Aerial crown-view tile of a tropical tree (Barro Colorado Island, Panama), acquired 20250414:
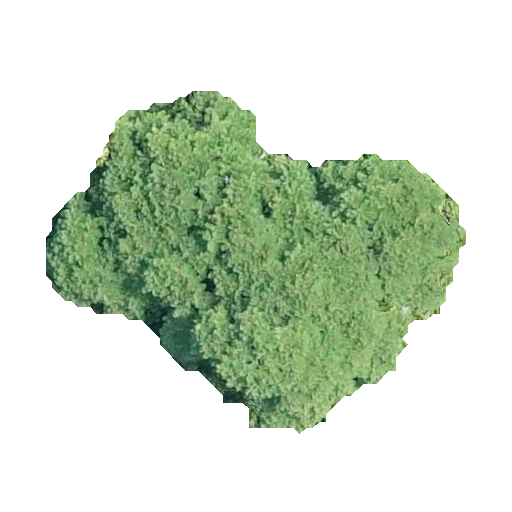
Species: Jacaranda copaia
GBIF accepted scientific name: Jacaranda copaia
Crown area: 129.322 m²